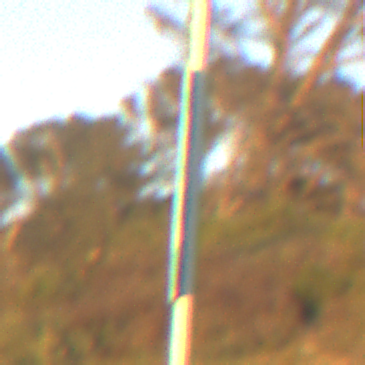
Verkehrszeichen: VorgeschriebeneVorbeifahrtLinks
Umgebung: Outdoor, RoadRail
Tageszeit: SunriseSunset
Wetter: PartlyCloudy
Licht: Natural
Jahreszeit: NotSpecified
Kontrast: HighContrast